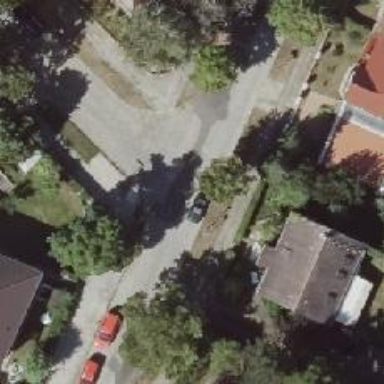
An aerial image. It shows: Residential road with separate sidewalk.